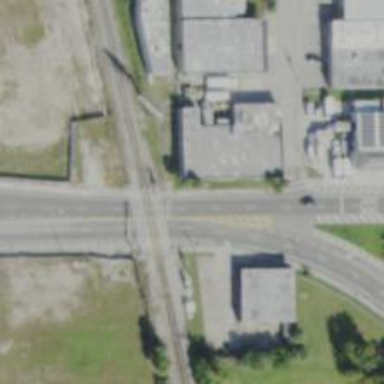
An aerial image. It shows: Crossing for the railway.